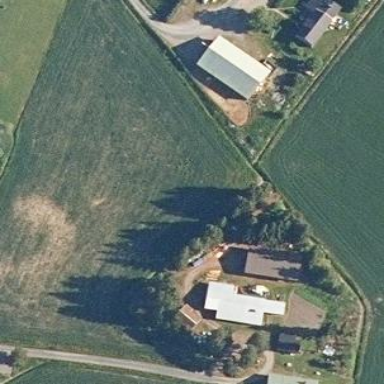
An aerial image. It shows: Farmyard area.